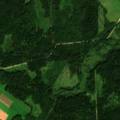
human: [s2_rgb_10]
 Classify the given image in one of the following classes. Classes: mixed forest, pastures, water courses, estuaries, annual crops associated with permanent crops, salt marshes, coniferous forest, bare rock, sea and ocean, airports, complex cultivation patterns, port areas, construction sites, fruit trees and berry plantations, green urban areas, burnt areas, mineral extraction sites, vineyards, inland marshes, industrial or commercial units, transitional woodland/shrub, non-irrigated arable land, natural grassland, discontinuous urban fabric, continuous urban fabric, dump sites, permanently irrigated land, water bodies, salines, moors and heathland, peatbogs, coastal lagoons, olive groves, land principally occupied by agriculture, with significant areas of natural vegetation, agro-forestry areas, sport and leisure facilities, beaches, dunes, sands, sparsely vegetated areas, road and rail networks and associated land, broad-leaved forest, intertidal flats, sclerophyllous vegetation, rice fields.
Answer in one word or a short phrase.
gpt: complex cultivation patterns, land principally occupied by agriculture, with significant areas of natural vegetation, mixed forest